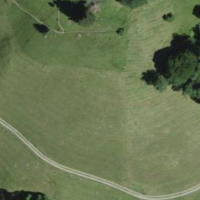
EUNIS habitat code: 26
Species observed at this site:
Lysandra coridon
Melanargia galathea